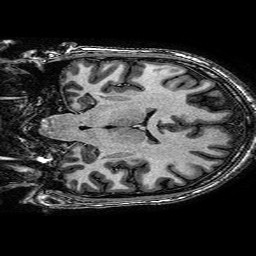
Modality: T1w
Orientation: coronal
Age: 36
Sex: male
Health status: healthy